Interaction volume radius: 5 \u00c5
Interaction volume height: 10 \u00c5
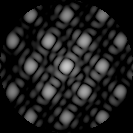
Disorder parameter: 0.1137